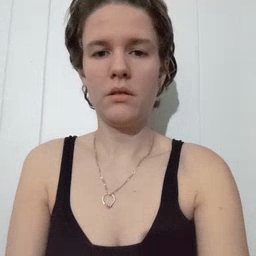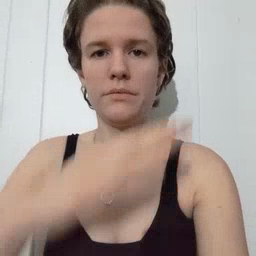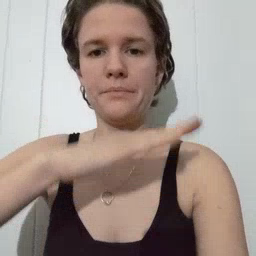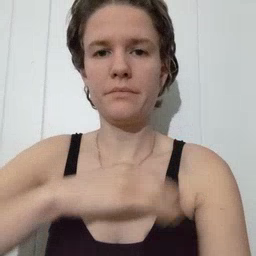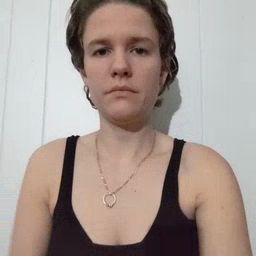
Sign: table